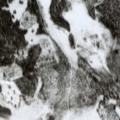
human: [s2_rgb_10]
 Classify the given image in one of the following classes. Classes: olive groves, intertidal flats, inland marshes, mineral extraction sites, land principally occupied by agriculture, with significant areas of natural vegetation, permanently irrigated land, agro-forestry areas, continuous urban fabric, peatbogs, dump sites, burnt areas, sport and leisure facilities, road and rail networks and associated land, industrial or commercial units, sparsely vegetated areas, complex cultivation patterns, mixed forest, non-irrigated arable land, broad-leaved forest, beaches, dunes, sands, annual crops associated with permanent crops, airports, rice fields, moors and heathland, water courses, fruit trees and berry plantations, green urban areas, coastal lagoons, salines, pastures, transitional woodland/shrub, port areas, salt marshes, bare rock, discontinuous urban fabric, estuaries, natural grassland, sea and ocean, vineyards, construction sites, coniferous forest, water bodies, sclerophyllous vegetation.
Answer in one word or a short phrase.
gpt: coniferous forest, mixed forest, transitional woodland/shrub, peatbogs